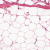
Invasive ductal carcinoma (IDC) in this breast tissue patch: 0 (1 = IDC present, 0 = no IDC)